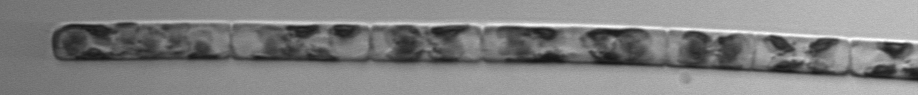
Label: Guinardia_delicatula